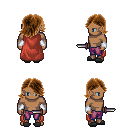
a pixel art fantasy rpg character, male body template, human, dark skin, maroon cape, magenta pants, brown swoop hairstyle, white cloth bracers, gray slippers, dagger, four views (front, back, left, right), 2x2 character sprite sheet, small pixel art, hard edges, no anti-aliasing